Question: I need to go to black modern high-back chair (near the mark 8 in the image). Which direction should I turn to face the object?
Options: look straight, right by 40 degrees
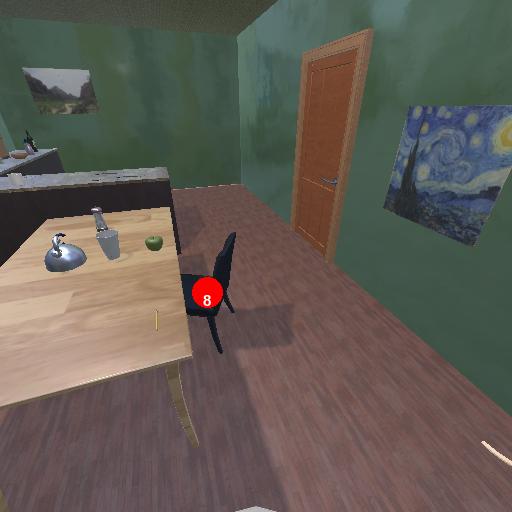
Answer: look straight